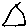
Label: triangle